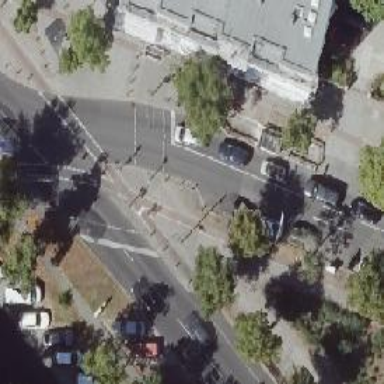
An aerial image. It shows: Road with traffic signals.